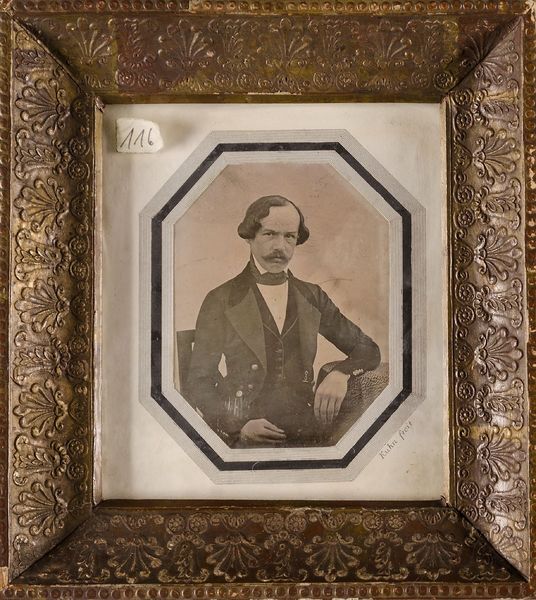
Titel: J. H. Angelbeck
Künstler: J. F. G. Hamm
Standort: Hamburg
Institution: Museum für Kunst und Gewerbe Hamburg
Schlagwörter: mann, portrait, person, foto, fotografie, photographie, politiker, photo, gerahmt, staatsmann, lichtbild, daguerreotypie, historische, bildwerke, angewandte und bildende kunst, hessische systematik, porträt, persönlichkeit, porträtfotografie, porträtphotographie, hüftbild